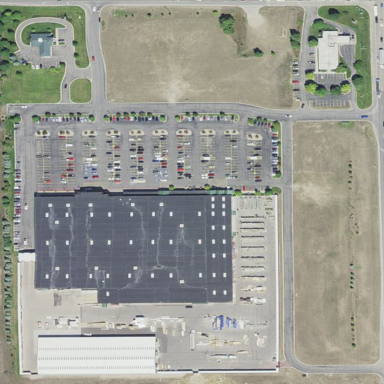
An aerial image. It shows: Commercial area.